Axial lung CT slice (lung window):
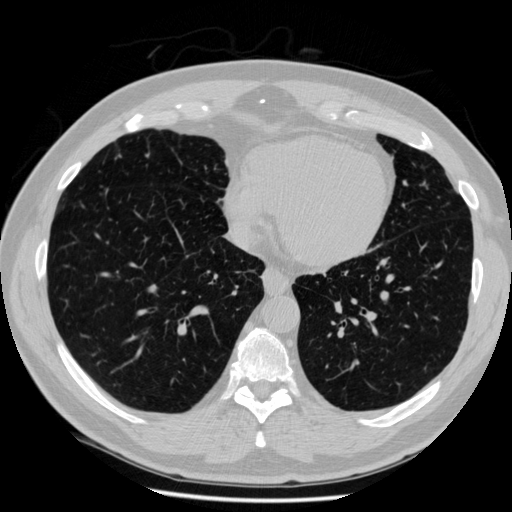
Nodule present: no